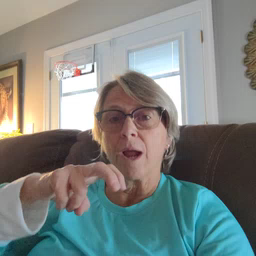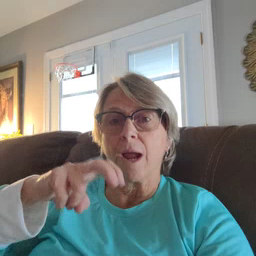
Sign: chair